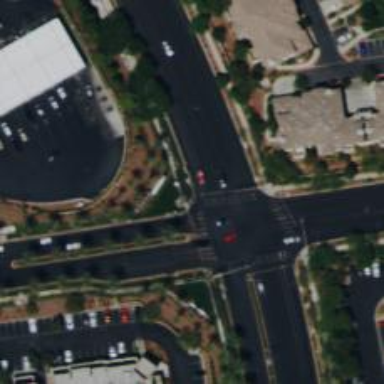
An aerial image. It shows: Solid stop line on the road.